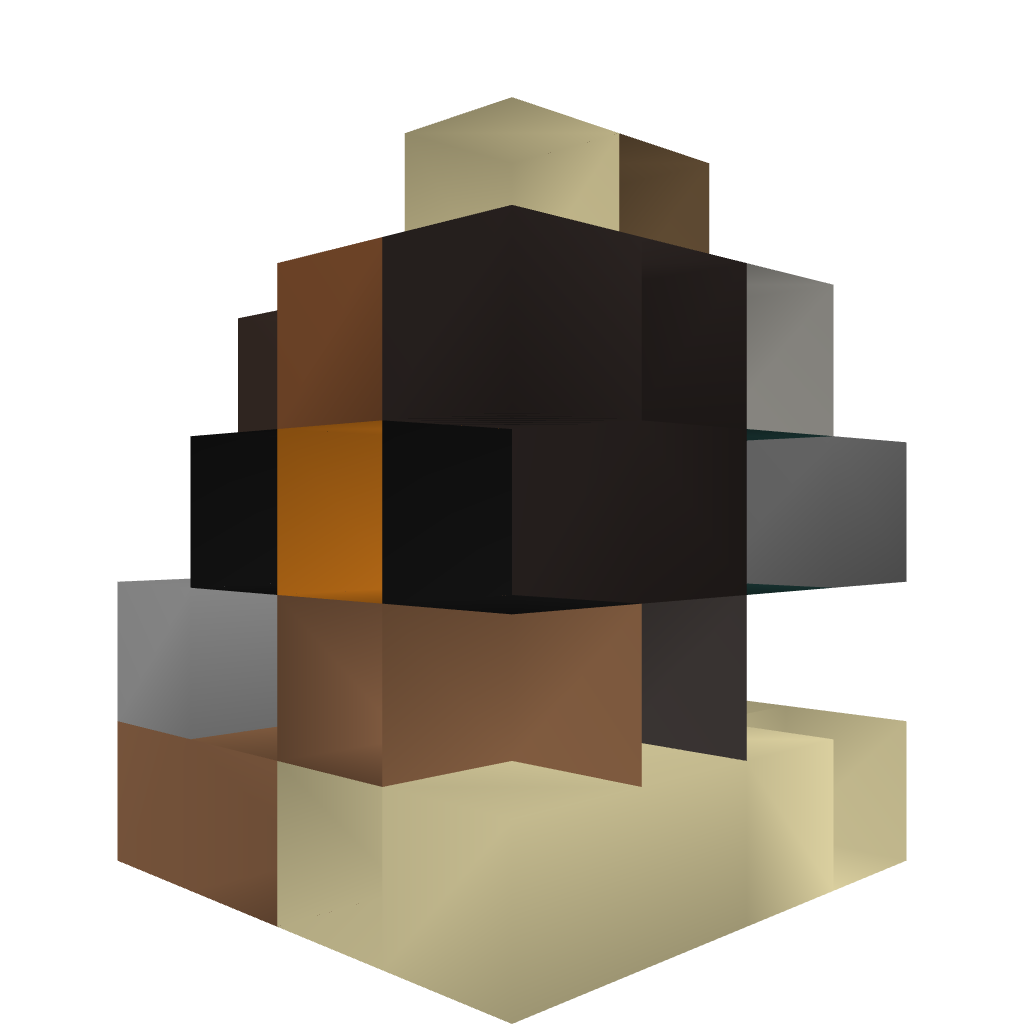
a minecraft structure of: Smallest Minecraft house [with all you will need :)]